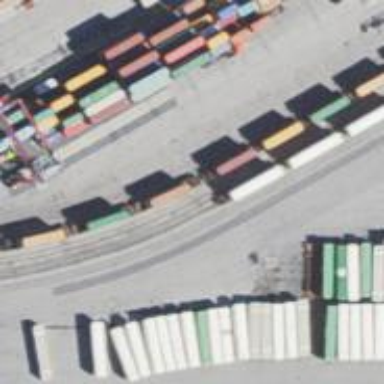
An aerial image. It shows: Railway yard.